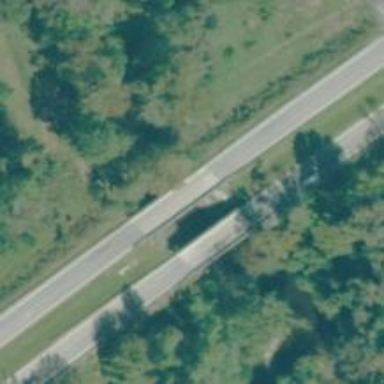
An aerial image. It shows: Bridge for trunk highway with expressway access.